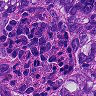
Metastatic tissue present: yes